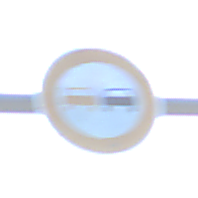
Verkehrszeichen: Ueberholverbot
Umgebung: Outdoor, Nature
Tageszeit: SunriseSunset
Wetter: PartlyCloudy
Licht: Natural
Jahreszeit: NotSpecified
Kontrast: MediumContrast